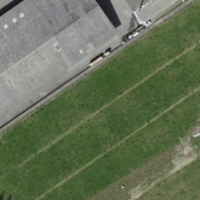
EUNIS habitat code: 53
Species observed at this site:
Allium ursinum